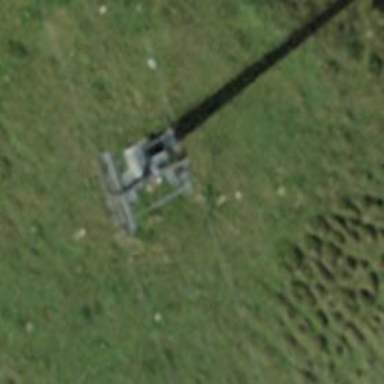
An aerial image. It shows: Pylon for aerialway.